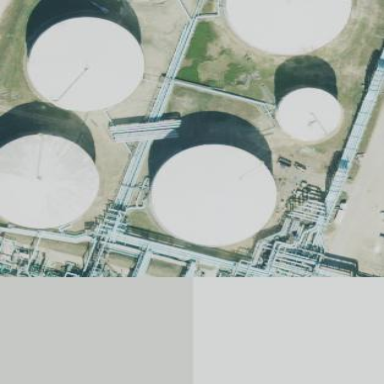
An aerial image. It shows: Storage tank created as man-made structure.